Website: walmart
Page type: payment
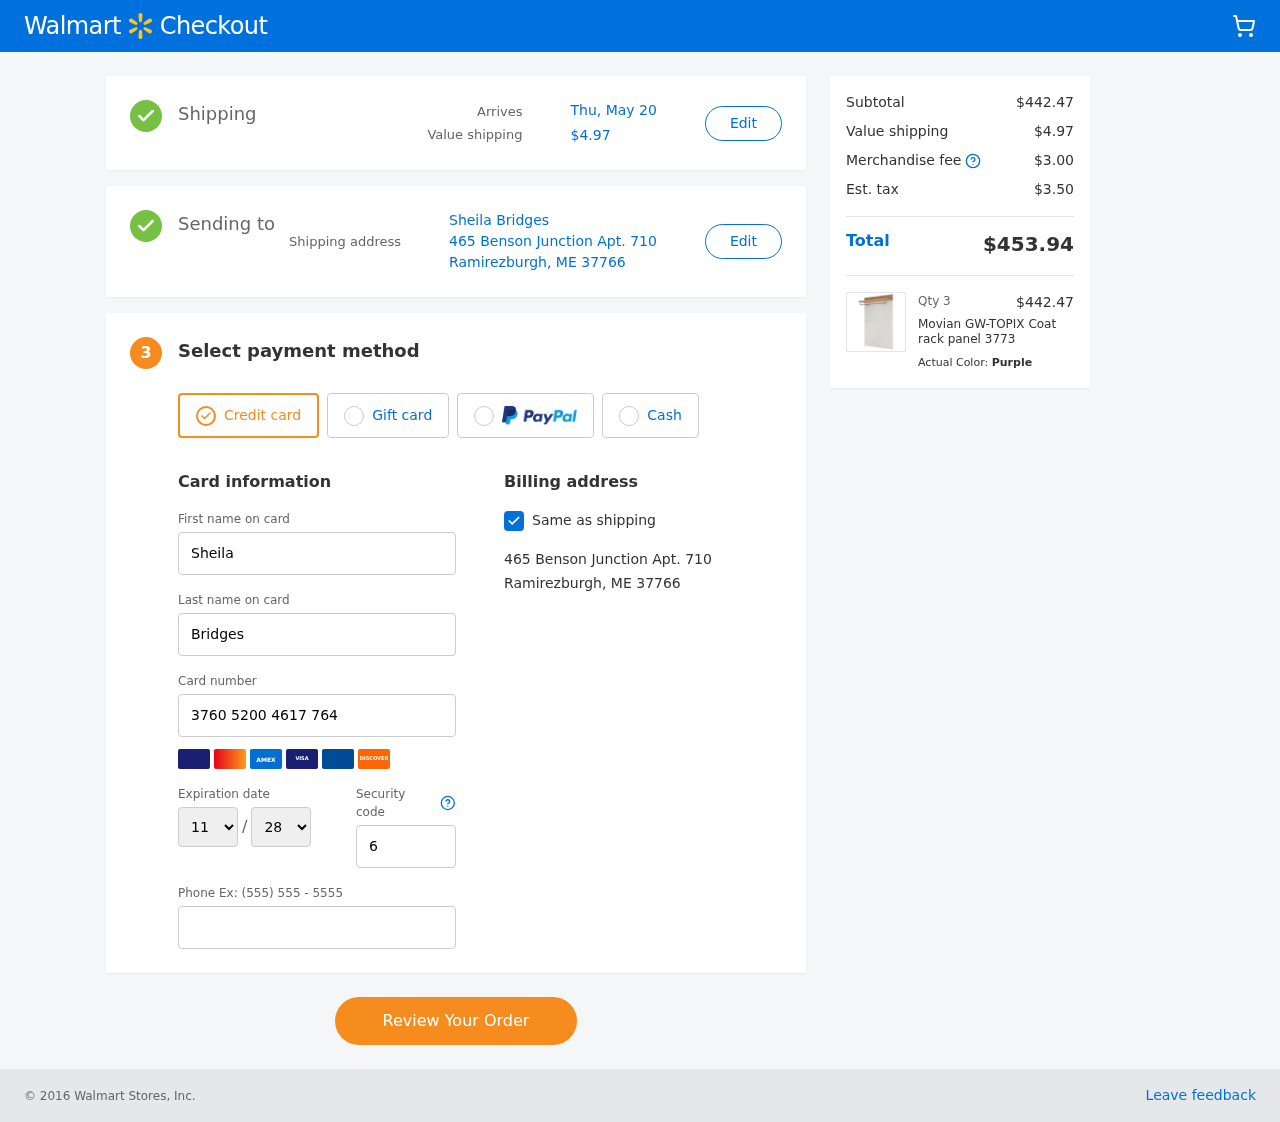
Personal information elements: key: PII_CARD_EXPIRY_MONTH
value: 11
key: PII_CARD_EXPIRY_YEAR
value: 28
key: PII_CITY_STATE_ZIP
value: Ramirezburgh, ME 37766
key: PII_FULLNAME
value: Sheila Bridges
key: PII_STREET
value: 465 Benson Junction Apt. 710
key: PII_FIRSTNAME
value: Sheila
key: PII_LASTNAME
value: Bridges
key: PII_CARD_NUMBER
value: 3760 5200 4617 764
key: PII_CARD_CVV
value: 6858
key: PII_PHONE
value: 8298682532
Product elements: key: PRODUCT1_NAME
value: Movian GW-TOPIX Coat rack panel 3773
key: PRODUCT1_PRICE
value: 147.49
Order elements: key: ORDER_DELIVERY_DATE
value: Thu, May 20
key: ORDER_SHIPPING_COST
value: $4.97
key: ORDER_SUBTOTAL
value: $442.47
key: ORDER_MERCHANDISE_FEE
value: $3.00
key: ORDER_TAX
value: $3.50
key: ORDER_TOTAL
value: $453.94
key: ORDER_NUM_ITEMS
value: Qty 3